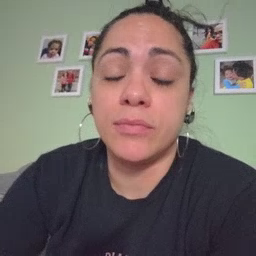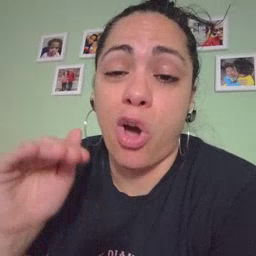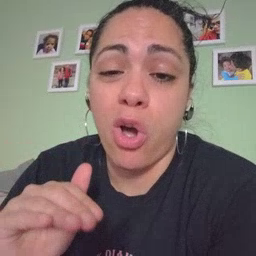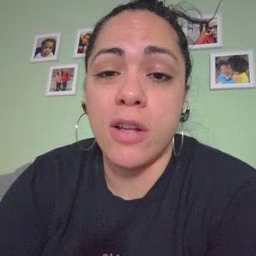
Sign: on